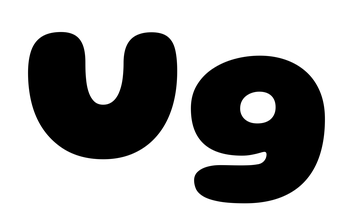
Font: Gluten_ExtraBold